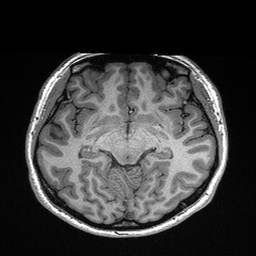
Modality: T1w
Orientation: coronal
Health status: healthy
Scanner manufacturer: siemens
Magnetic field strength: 3 T
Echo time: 0.00298 s